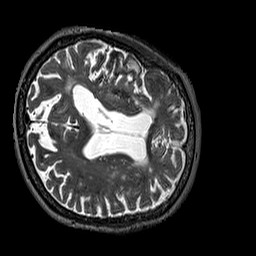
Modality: T2w
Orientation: axial
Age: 79
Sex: female
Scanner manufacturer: siemens
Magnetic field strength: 3 T
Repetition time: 3.2 s
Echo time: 0.567 s